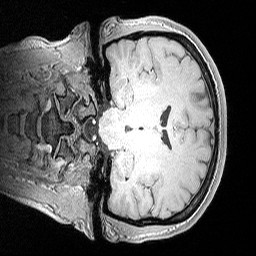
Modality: MP2RAGE
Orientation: coronal
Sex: female
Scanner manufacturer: siemens
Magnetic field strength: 3 T
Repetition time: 5 s
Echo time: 0.00292 s